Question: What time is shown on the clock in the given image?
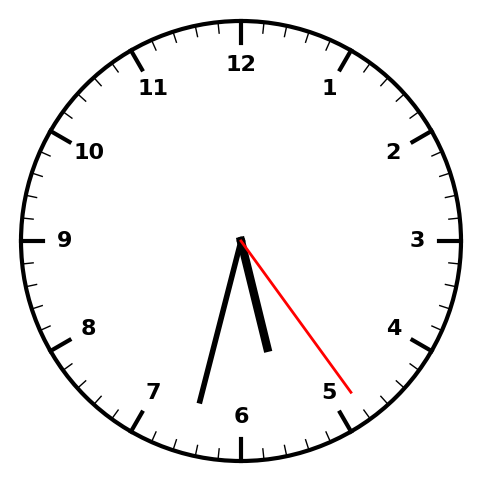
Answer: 05:32:24